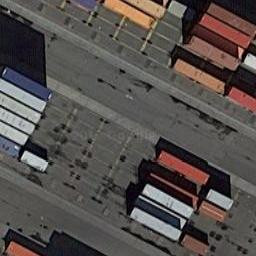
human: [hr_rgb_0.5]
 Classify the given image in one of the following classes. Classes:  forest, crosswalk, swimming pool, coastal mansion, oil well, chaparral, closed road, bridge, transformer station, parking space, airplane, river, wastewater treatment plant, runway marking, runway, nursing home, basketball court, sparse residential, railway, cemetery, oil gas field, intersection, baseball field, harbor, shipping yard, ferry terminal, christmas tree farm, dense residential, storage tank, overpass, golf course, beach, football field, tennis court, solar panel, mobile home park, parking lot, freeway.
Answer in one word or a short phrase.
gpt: shipping yard